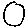
Label: circle